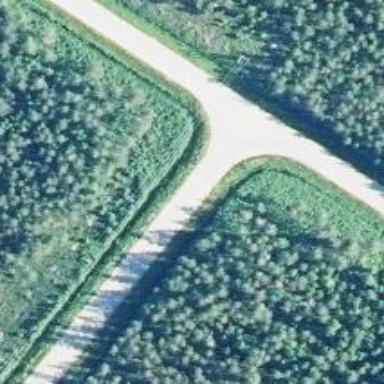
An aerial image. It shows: Road with "give way" sign.